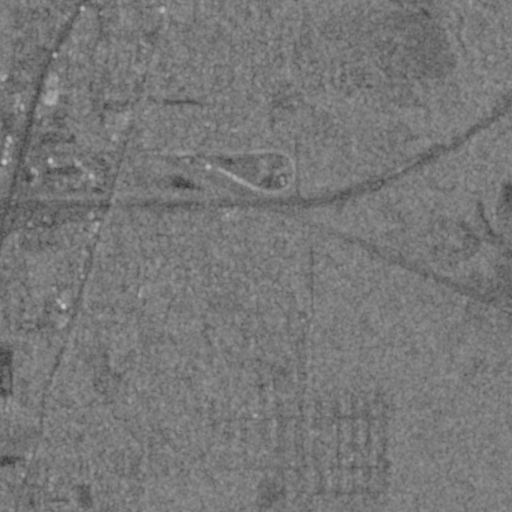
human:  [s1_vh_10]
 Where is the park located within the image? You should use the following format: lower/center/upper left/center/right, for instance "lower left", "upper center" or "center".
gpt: The park is located in the lower left of the image.
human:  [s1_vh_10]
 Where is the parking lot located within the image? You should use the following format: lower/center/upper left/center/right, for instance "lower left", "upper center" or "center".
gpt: The parking lot is located in the upper left of the image.
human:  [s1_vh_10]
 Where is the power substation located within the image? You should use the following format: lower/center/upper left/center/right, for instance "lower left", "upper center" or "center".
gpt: The power substation is located in the upper left of the image.
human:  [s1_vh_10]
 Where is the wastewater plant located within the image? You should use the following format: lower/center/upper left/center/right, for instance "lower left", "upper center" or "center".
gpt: The wastewater plant is located in the upper center of the image.
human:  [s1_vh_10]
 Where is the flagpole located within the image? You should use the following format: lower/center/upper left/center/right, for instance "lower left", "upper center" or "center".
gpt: The flagpole is located in the upper left of the image.
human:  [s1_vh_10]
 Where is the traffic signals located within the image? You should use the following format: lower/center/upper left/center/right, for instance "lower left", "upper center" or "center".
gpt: The traffic signals is located in the upper left of the image.
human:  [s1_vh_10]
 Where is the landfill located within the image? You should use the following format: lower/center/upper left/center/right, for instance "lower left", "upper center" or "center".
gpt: There is no landfill in the image.

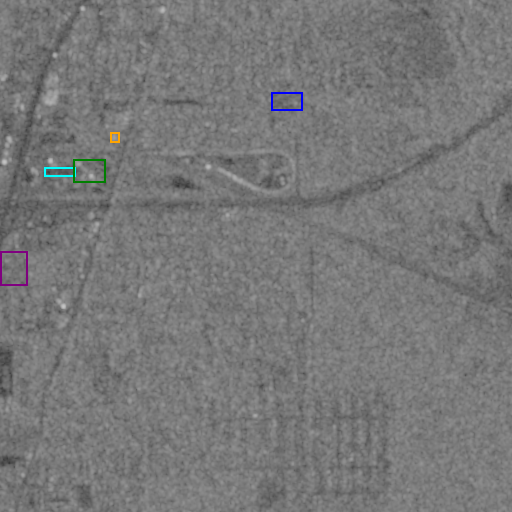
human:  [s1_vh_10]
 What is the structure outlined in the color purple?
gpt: The structure outlined in purple is a park.
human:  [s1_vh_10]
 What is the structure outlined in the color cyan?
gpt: The structure outlined in cyan is a parking lot.
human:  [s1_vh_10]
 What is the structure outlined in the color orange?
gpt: The structure outlined in orange is a power substation.
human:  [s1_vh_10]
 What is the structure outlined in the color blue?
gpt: The structure outlined in blue is a wastewater plant.
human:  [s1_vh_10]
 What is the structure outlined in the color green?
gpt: The structure outlined in green is a building.
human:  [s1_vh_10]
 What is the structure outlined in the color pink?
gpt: There is no pink outline.